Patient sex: F
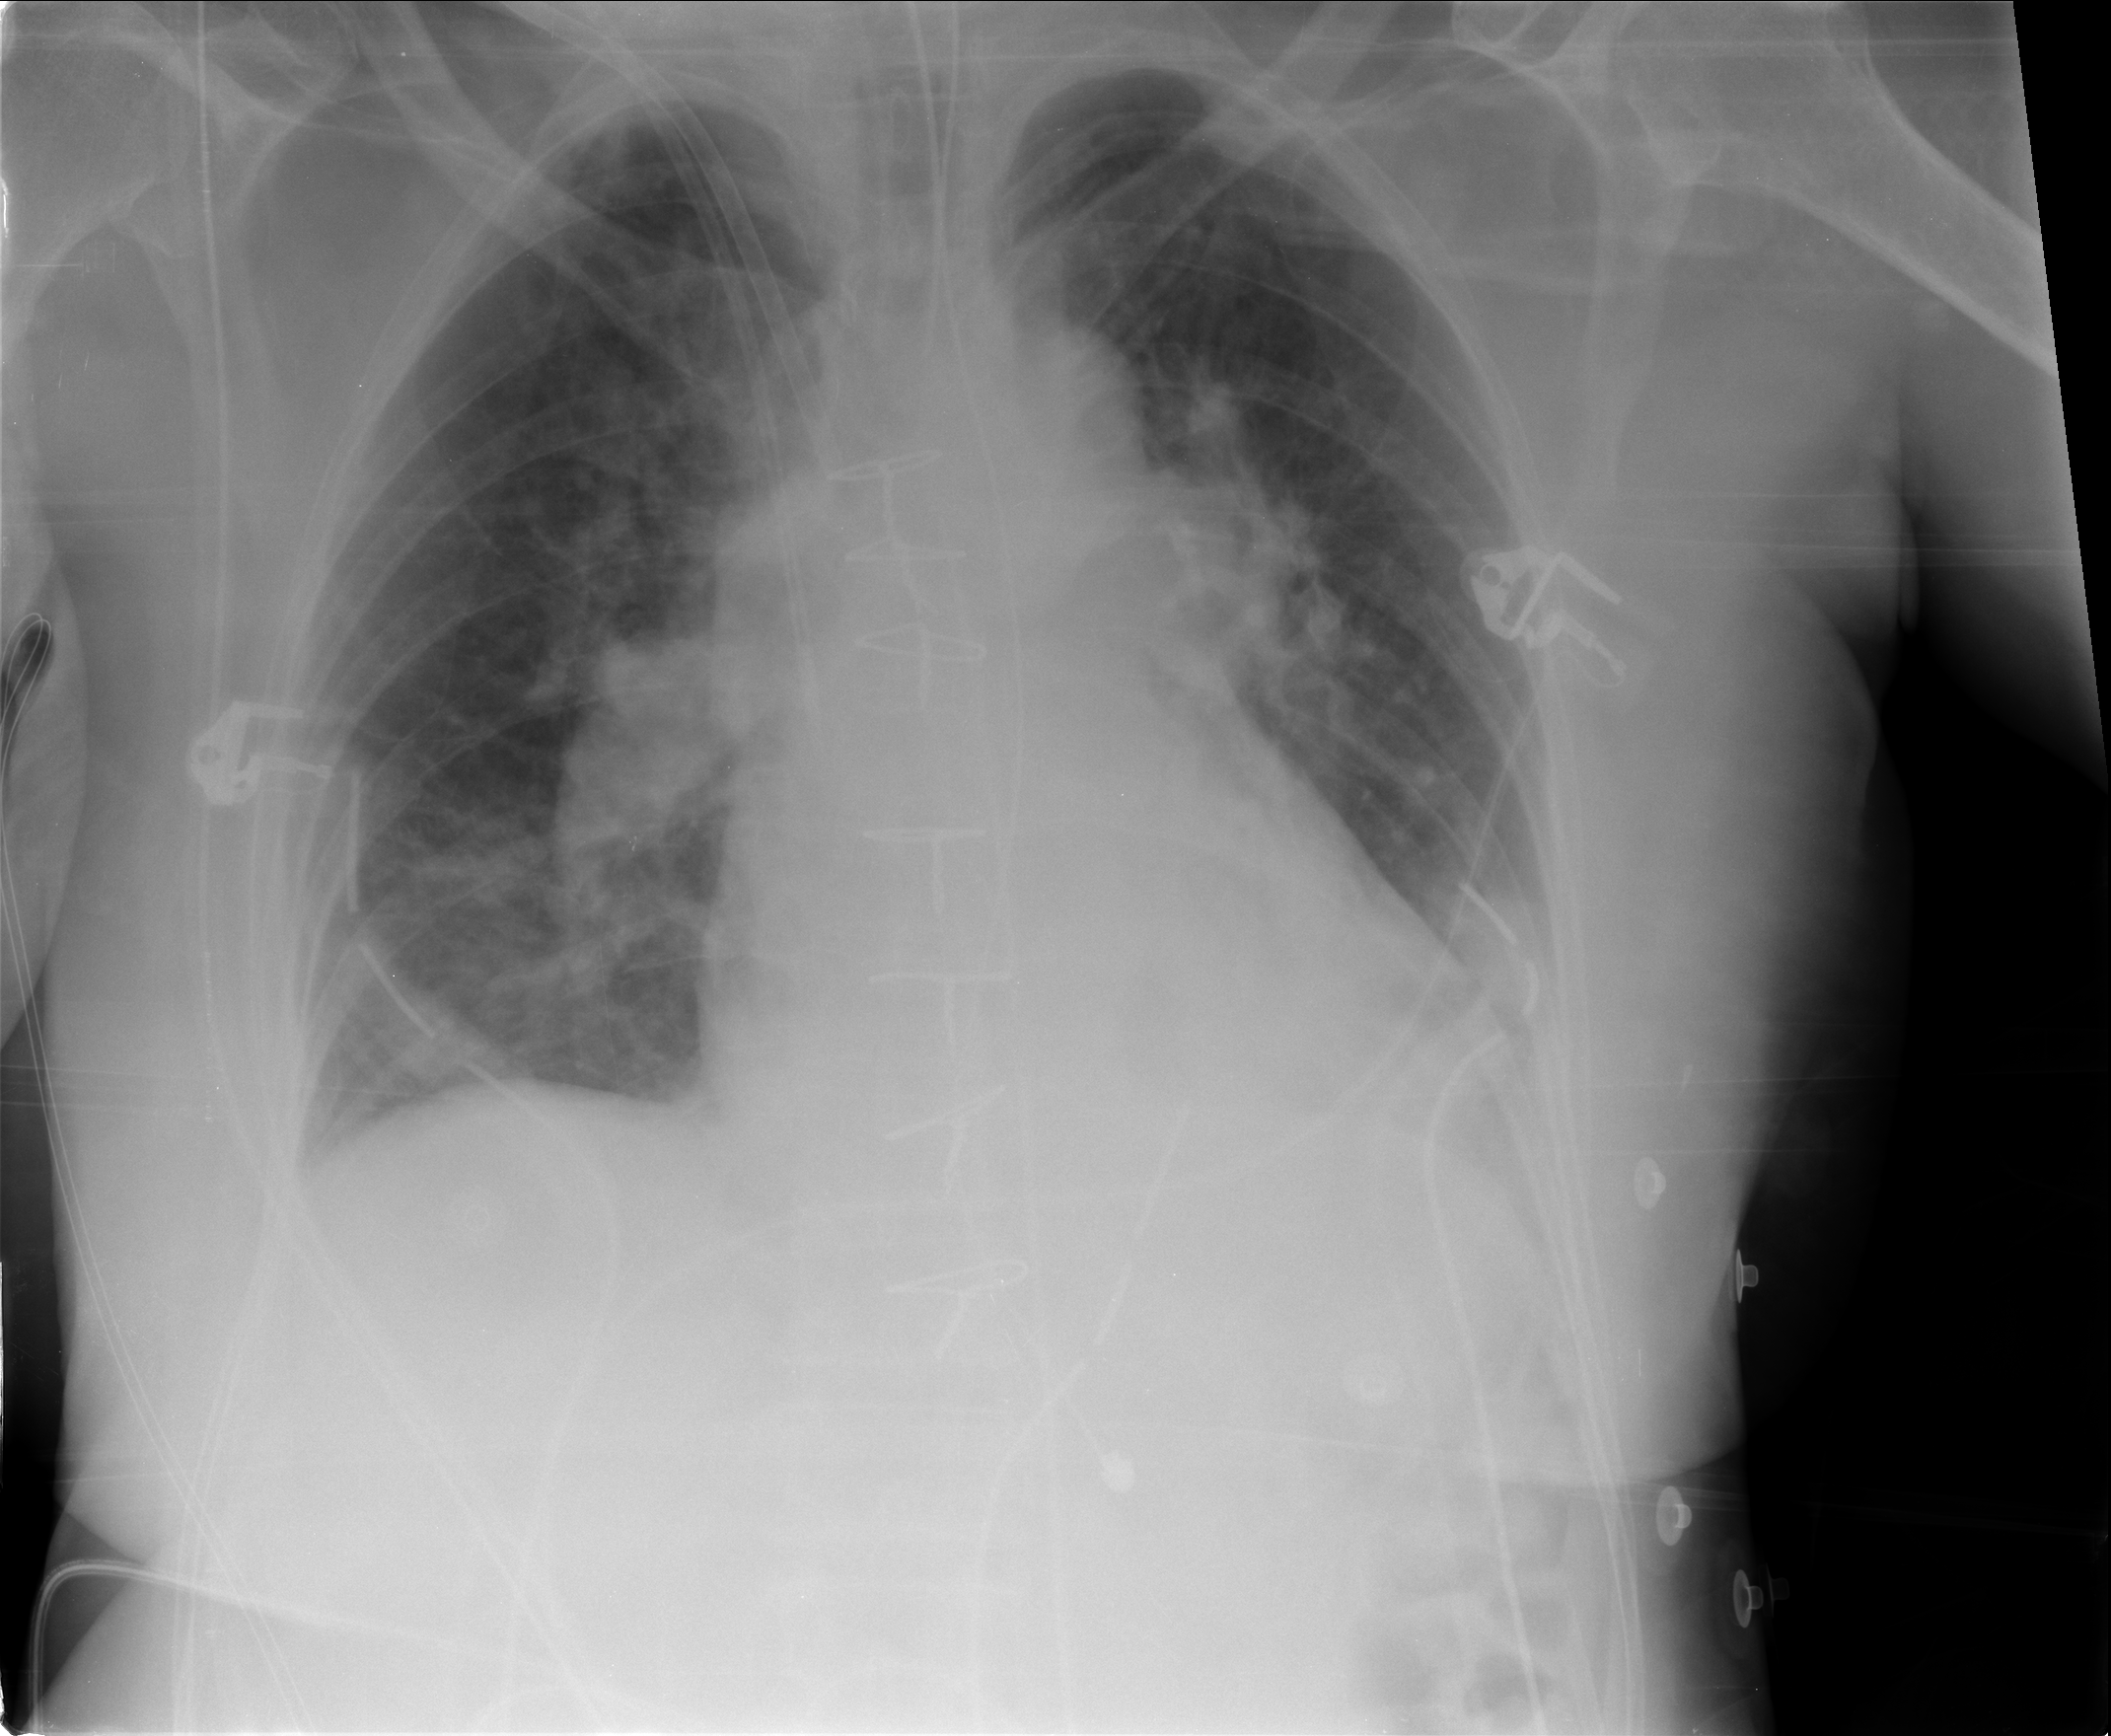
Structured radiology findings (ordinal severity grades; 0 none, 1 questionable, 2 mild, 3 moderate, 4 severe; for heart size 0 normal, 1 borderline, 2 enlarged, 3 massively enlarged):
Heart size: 2
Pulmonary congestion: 2
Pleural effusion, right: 0
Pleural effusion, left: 1
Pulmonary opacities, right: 1
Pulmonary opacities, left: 0
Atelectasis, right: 1
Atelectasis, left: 2